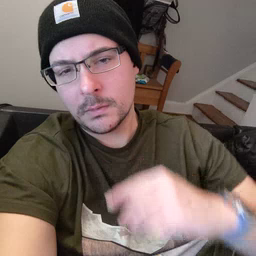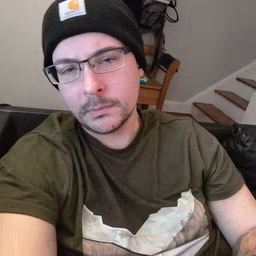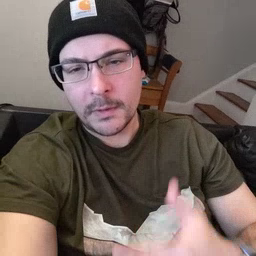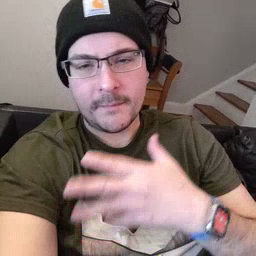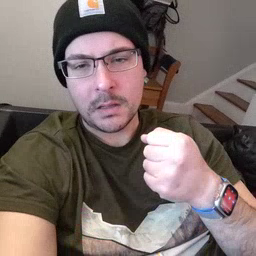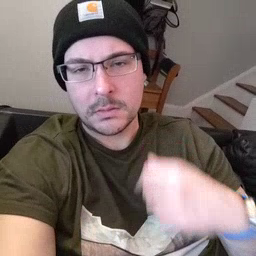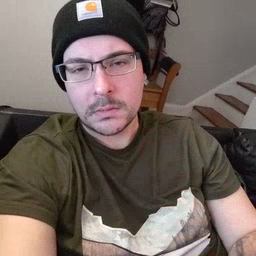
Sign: fast